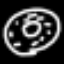
Label: donut